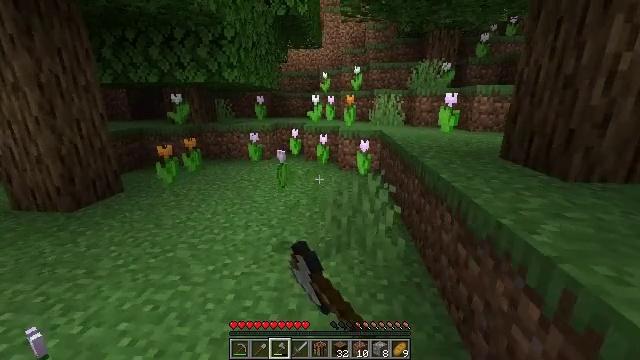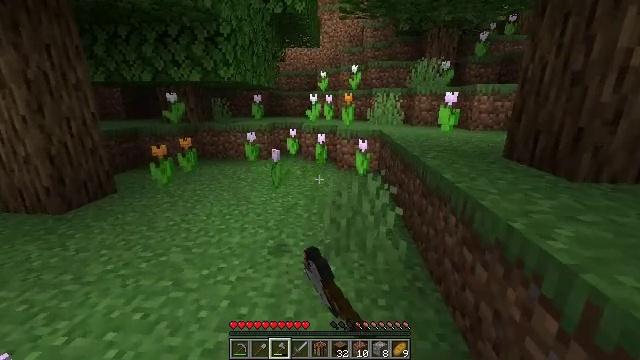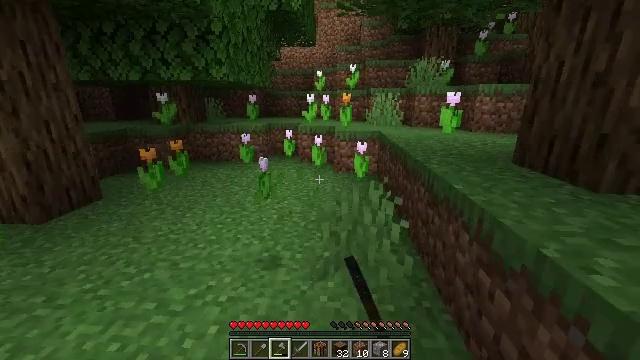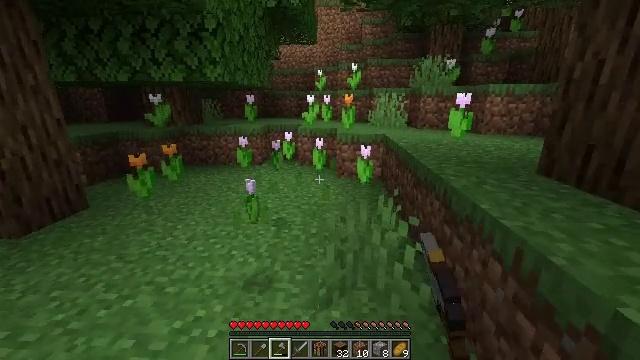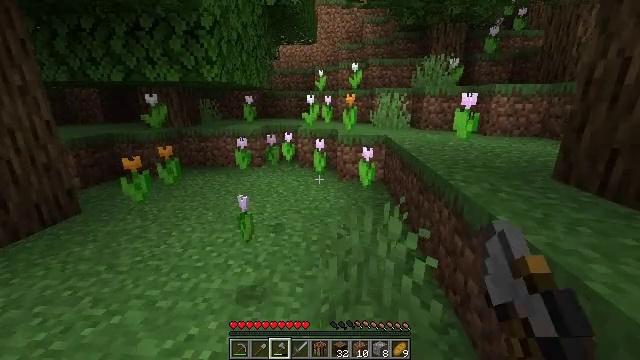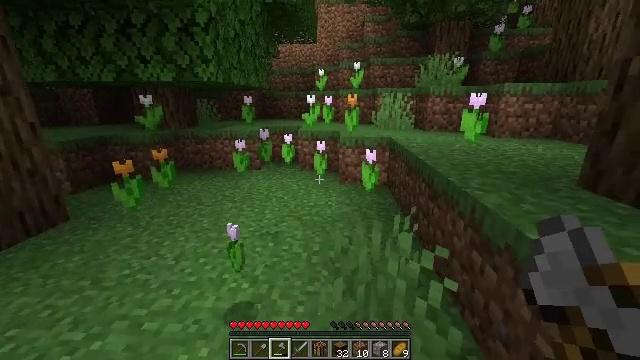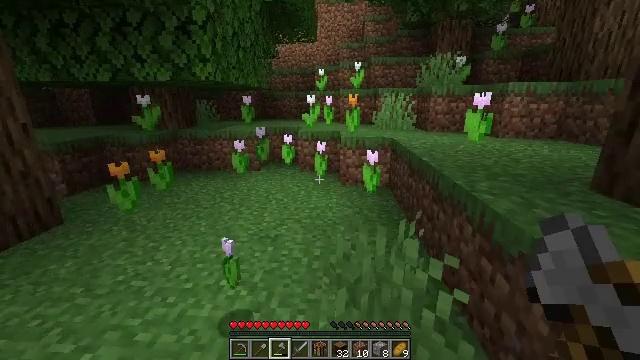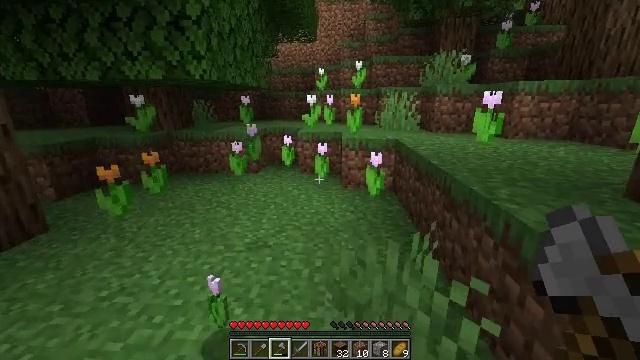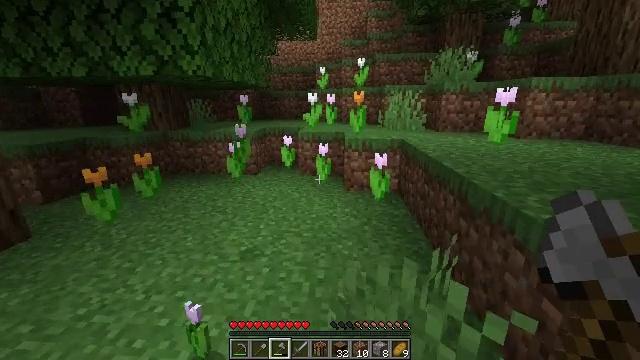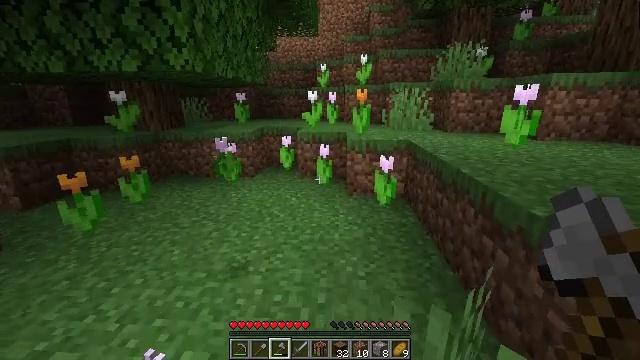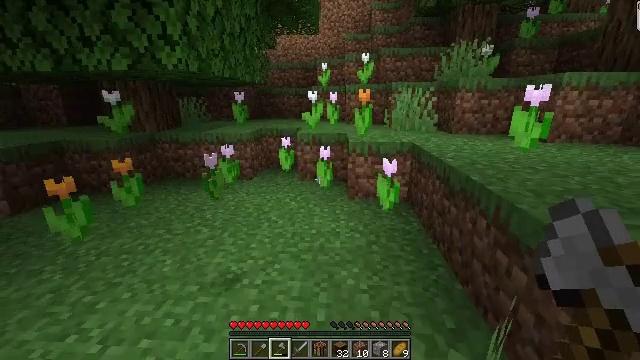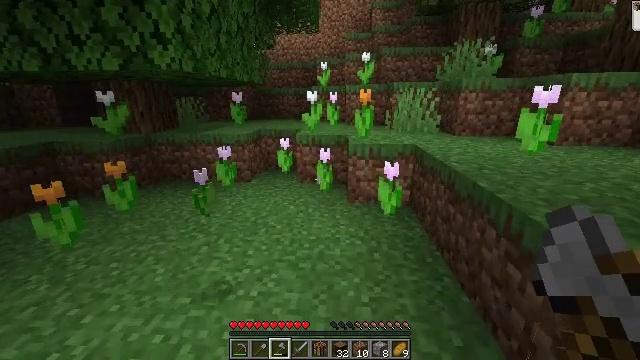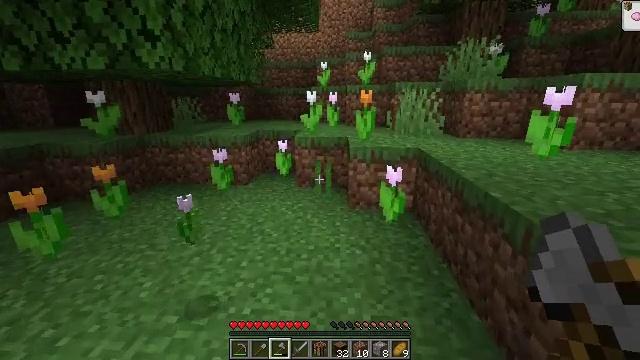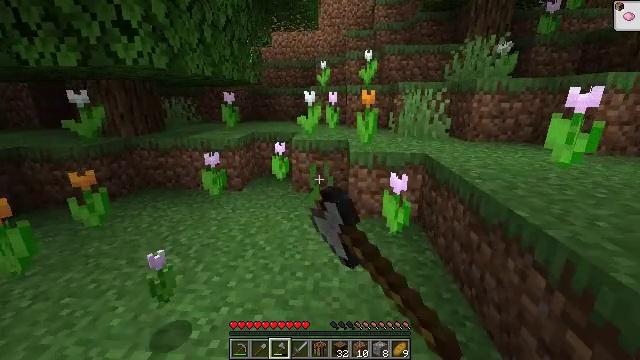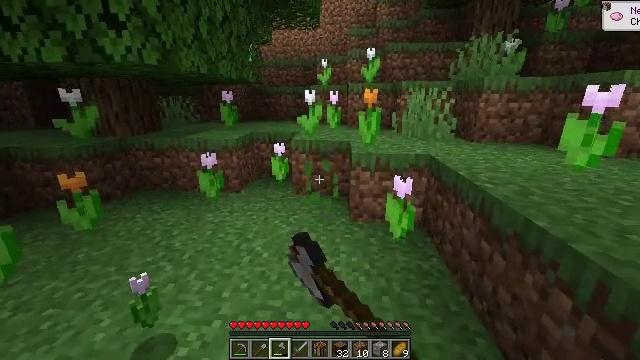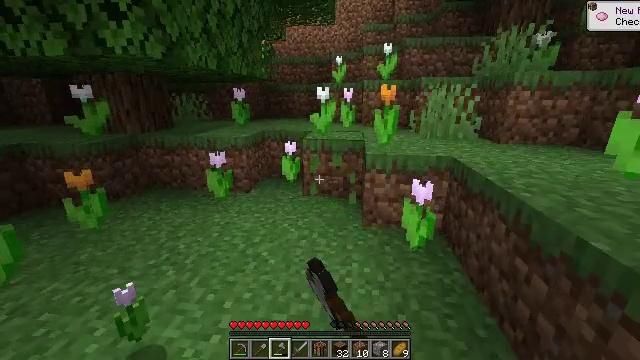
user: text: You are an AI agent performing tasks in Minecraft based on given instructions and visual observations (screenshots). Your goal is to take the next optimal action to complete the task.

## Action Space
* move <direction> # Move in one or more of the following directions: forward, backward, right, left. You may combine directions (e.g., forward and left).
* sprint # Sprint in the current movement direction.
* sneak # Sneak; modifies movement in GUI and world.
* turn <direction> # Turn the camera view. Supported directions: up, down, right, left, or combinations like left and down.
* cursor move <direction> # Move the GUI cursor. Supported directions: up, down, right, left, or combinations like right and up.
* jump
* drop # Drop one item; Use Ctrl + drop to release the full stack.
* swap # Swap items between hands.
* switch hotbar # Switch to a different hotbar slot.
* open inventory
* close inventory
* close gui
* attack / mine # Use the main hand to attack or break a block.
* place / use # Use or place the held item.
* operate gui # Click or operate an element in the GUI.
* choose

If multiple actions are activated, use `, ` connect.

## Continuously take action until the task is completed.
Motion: motion action
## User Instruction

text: Break the pink tulip to gather it.
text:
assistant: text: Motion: move forward, attack / mine
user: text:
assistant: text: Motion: move forward, attack / mine
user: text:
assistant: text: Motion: move forward, attack / mine
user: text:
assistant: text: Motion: move forward, attack / mine
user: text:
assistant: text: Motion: move forward, attack / mine
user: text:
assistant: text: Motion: move forward, attack / mine
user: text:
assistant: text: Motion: move forward, attack / mine
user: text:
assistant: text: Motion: move forward, attack / mine
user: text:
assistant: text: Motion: move forward, attack / mine
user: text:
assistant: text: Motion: move forward, attack / mine
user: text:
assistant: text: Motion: move forward, attack / mine
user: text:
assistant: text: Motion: move forward, attack / mine
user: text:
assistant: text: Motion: move forward, attack / mine
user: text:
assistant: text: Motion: move forward, attack / mine
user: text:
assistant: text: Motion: move forward, turn left, attack / mine
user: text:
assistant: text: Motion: move forward, turn left, attack / mine
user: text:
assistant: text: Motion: move forward, turn left, attack / mine
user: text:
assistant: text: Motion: move forward, turn left, attack / mine
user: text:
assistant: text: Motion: move forward, turn left, attack / mine
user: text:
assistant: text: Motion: move forward, turn left, attack / mine
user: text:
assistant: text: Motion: move forward, turn left, attack / mine
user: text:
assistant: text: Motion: attack / mine